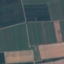
Land use / land cover class: PermanentCrop